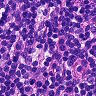
Metastatic tissue present: no